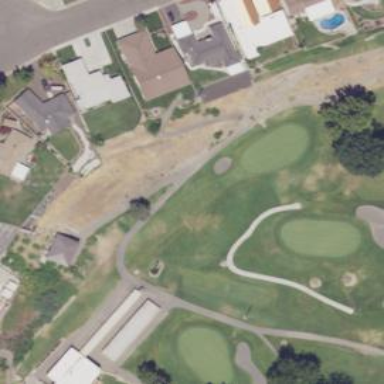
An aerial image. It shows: Path for both roads and golfers.